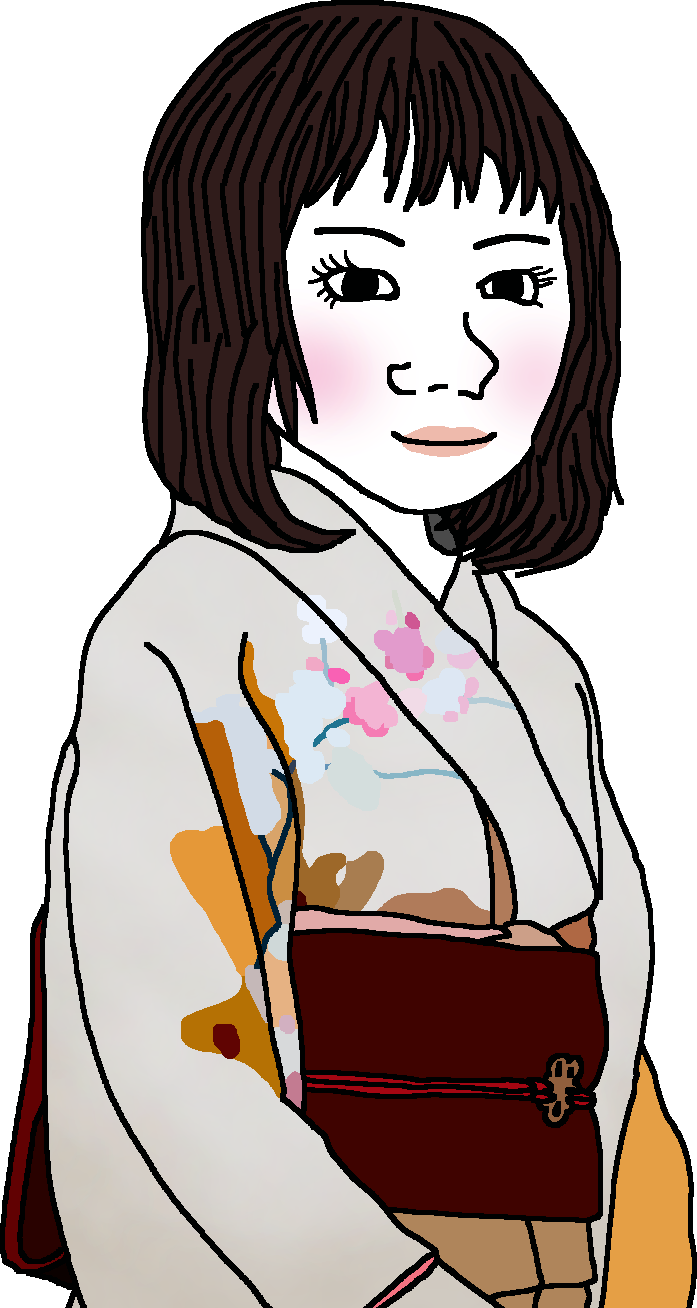
Label: 5_Trad_Wife